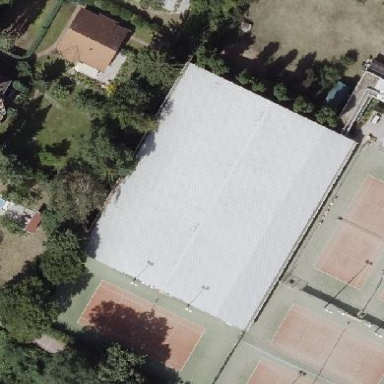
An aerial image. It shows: Building with tennis court. It is surrounded by sports hall.